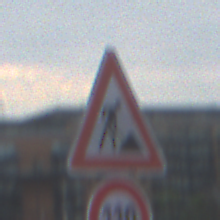
Verkehrszeichen: Arbeitsstelle
Zusatzzeichen unten: Geschwindigkeit110
Umgebung: Outdoor, Urban
Tageszeit: MorningAfternoon
Wetter: Overcast
Licht: Natural
Jahreszeit: NotSpecified
Kontrast: LowContrast